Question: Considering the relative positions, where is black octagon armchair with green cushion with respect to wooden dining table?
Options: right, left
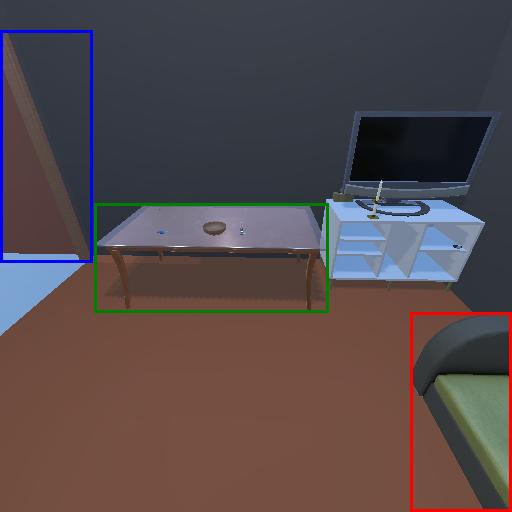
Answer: right